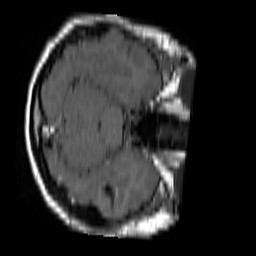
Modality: T1w
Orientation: axial
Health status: ill
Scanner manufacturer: siemens
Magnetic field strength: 1.5 T
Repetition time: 0.417 s
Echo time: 0.0099 s